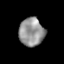
Tissue: lung
Cell type: Epithelial cells
Senescence score: 0.2097
Nuclear area (px): 695
Mean DAPI intensity: 147.6